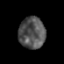
Tissue: prostate
Cell type: T cells
Senescence score: 0.2969
Nuclear area (px): 817
Mean DAPI intensity: 82.971